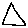
Label: triangle